Interaction volume radius: 5 \u00c5
Interaction volume height: 15 \u00c5
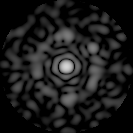
Disorder parameter: 0.8159